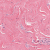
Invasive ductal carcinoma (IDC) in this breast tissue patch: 0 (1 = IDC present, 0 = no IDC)